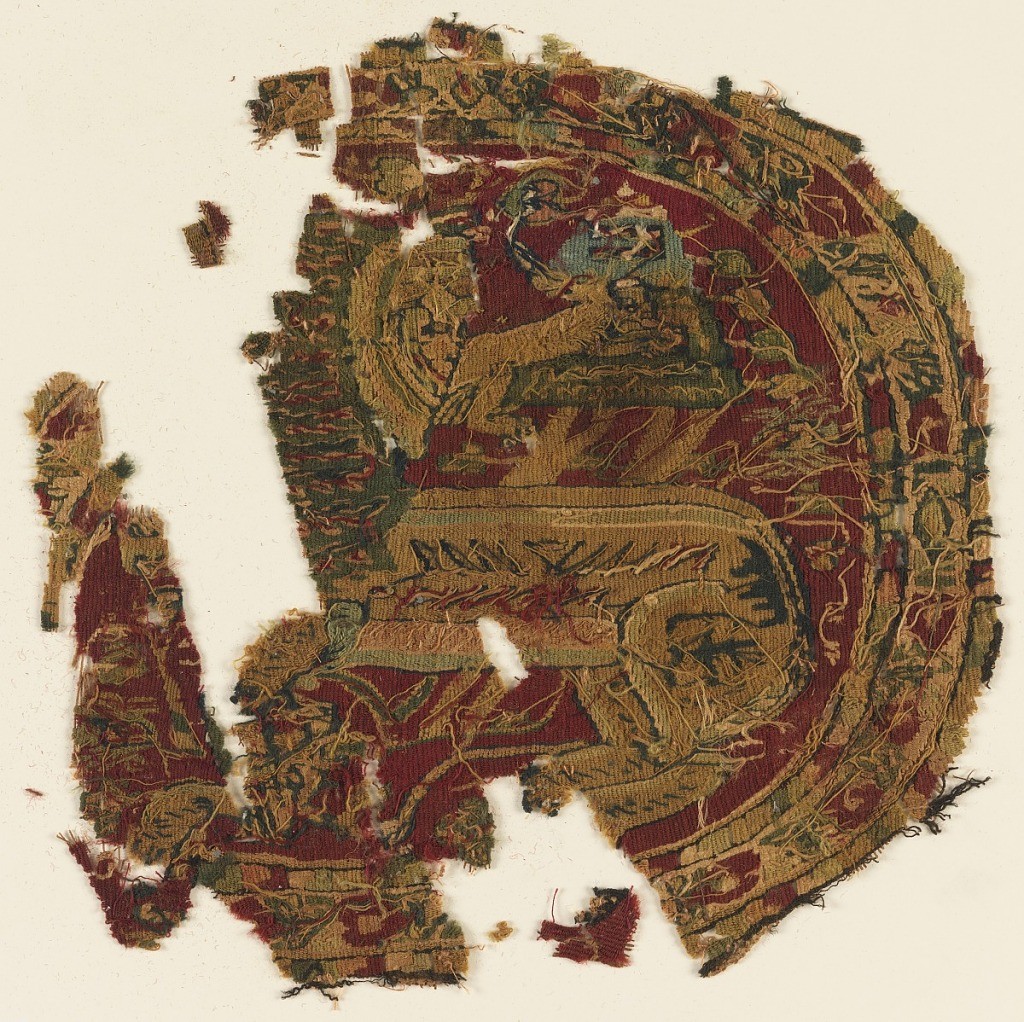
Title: Textile
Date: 500–600
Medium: linen warp, wool weft Technique: plain weave with discontinuous weft (slit tapestry)
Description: Fragment of woven Coptic medallion showing the hind quarter of a lion, two spiders or crabs, and abstracted floral border.